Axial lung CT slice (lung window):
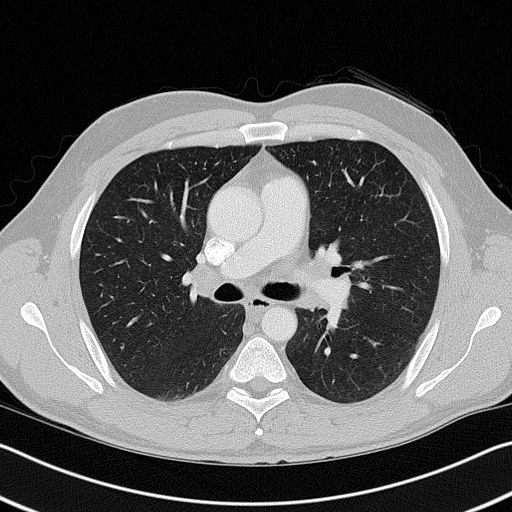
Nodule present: no